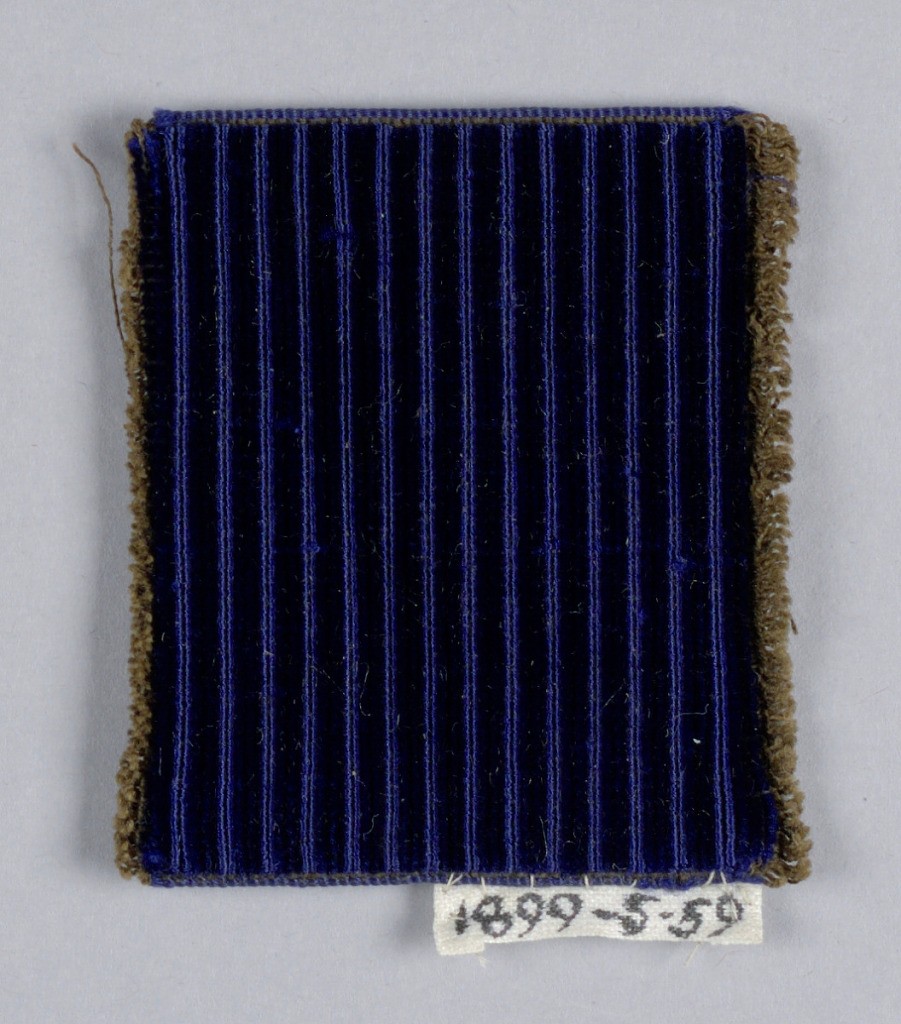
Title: Fragment
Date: late 19th century
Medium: silk Technique: woven with raised pile
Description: Fragment with a design of light blue stripes on a black velvet ground.